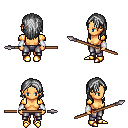
a pixel art fantasy rpg character, female body template, human, tanned skin, gold arm armor, metal pants, gray long hairstyle, white cloth bracers, gold boots, spear, four views (front, back, left, right), 2x2 character sprite sheet, small pixel art, hard edges, no anti-aliasing